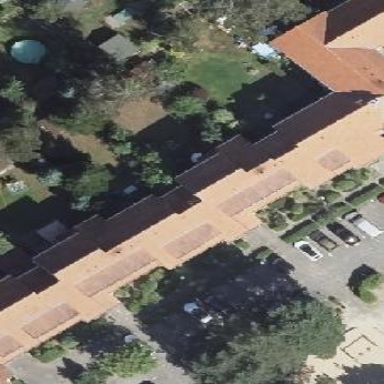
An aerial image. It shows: Terrace-style building with gabled roof.